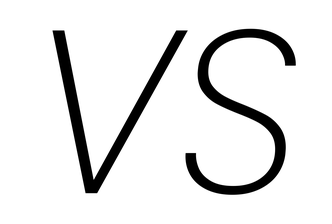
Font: Poppins-ExtraLightItalic